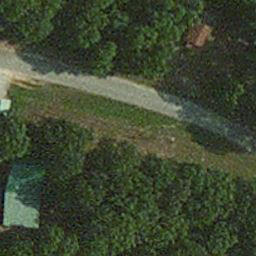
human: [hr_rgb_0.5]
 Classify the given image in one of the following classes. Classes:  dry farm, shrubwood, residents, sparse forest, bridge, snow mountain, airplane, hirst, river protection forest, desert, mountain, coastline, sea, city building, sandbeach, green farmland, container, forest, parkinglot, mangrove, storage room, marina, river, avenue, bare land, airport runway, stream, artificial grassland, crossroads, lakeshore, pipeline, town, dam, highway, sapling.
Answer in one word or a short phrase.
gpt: avenue